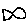
Label: fish